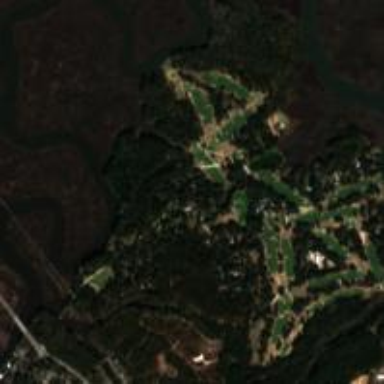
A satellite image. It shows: Golf course surrounded by greenery.